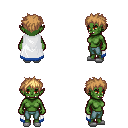
a pixel art fantasy rpg character, female body template, orc, green skin, white trimmed cape, teal pants, light blonde bedhead hairstyle, white slippers, four views (front, back, left, right), 2x2 character sprite sheet, small pixel art, hard edges, no anti-aliasing